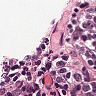
Metastatic tissue present: no